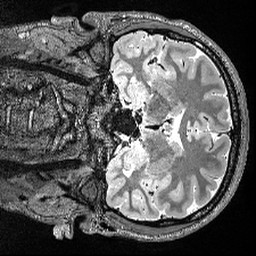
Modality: T2w
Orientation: coronal
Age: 22
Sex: male